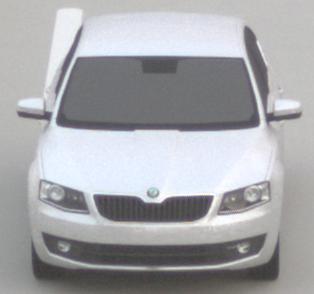
Make: Skoda
Model: Octavia 1.2 TSI
Detailed model: Octavia (III) Limousine
Model produced from: 2013/02
Model produced until: 2015/04
Doors: 5
Color: white
Road condition: dry road
Daytime: sunrise or sunset
Contrast: low contrast